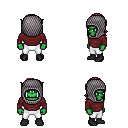
a pixel art fantasy rpg character, male body template, orc, green skin, maroon long-sleeve shirt, white pants, white blonde long bangs hairstyle, chain hood, black shoes, four views (front, back, left, right), 2x2 character sprite sheet, small pixel art, hard edges, no anti-aliasing